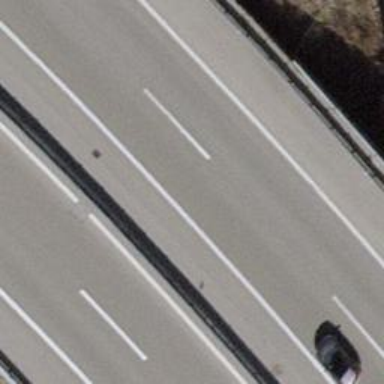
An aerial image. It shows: Asphalt motorway.